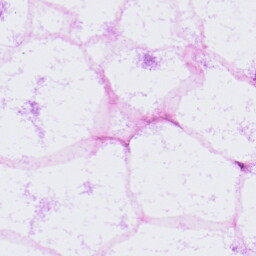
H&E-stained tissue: LymphNode